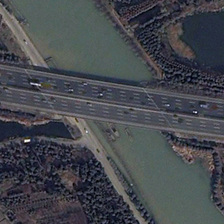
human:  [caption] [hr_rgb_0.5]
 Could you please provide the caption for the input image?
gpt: many green trees are in two sides of a river with a bridge over it .

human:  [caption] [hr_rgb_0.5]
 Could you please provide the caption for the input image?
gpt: many green trees are in two sides of a river with a bridge over it .

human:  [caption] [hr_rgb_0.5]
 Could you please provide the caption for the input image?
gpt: many green trees are in two sides of a river with a bridge over it .

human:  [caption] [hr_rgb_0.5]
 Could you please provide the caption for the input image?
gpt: many green trees are in two sides of a river with a bridge over it .

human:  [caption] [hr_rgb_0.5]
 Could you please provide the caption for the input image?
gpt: many green trees are in two sides of a river with a bridge over it .